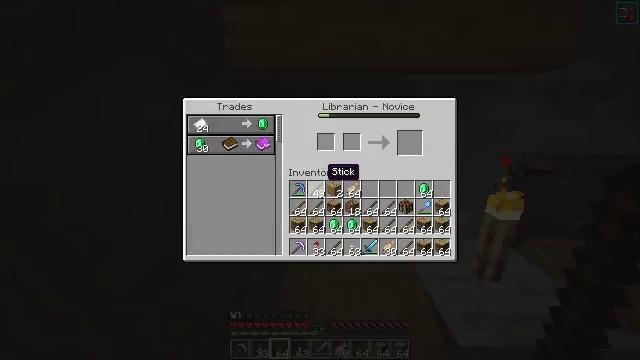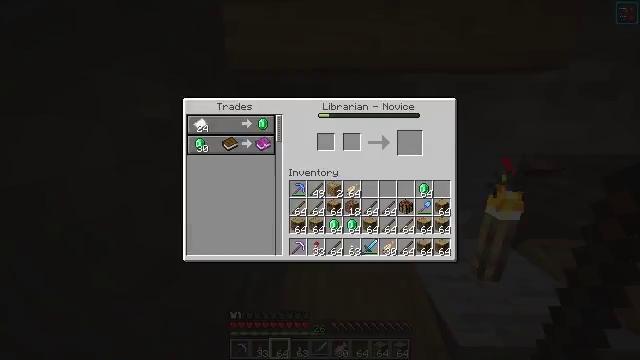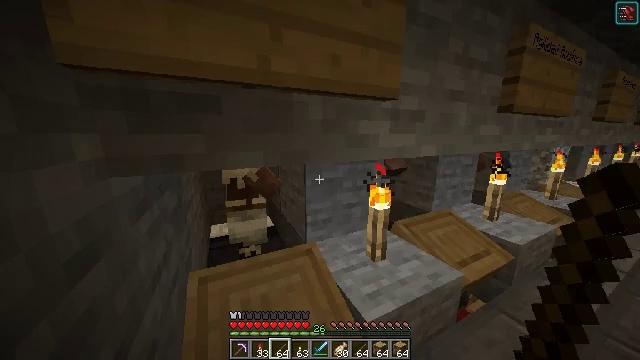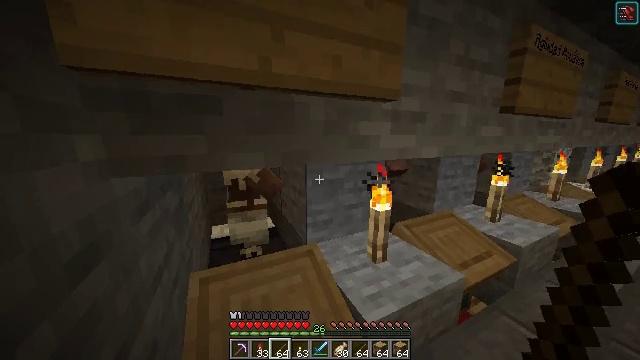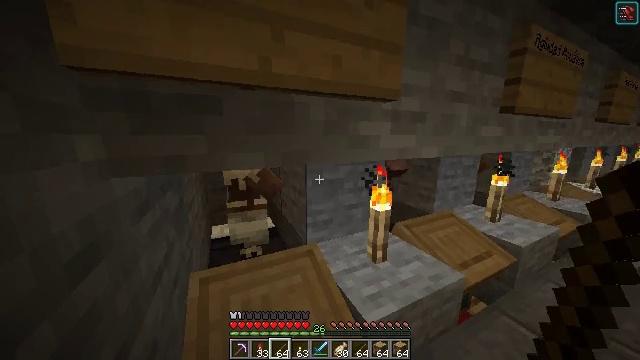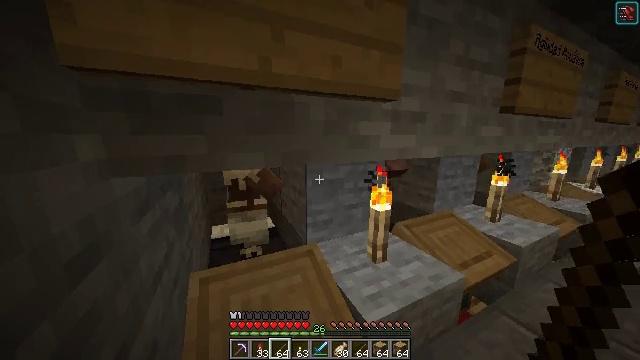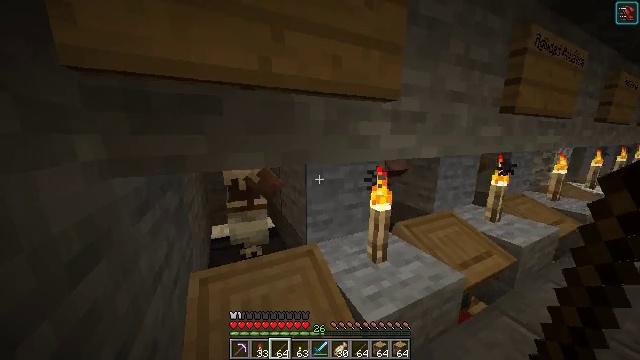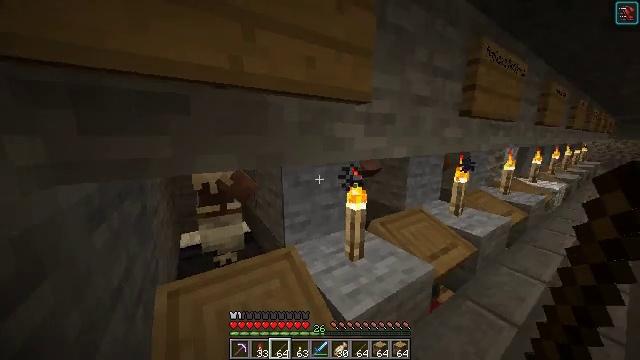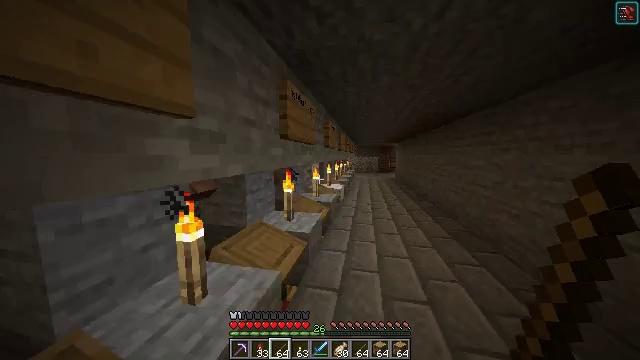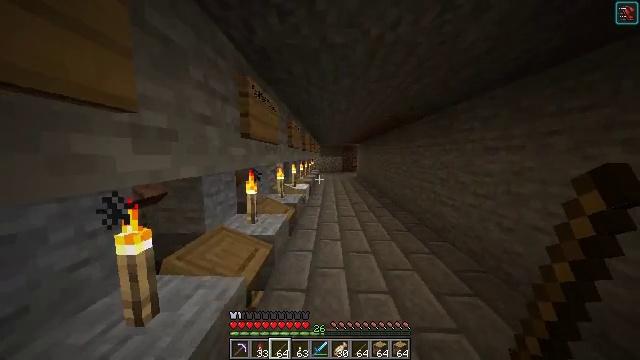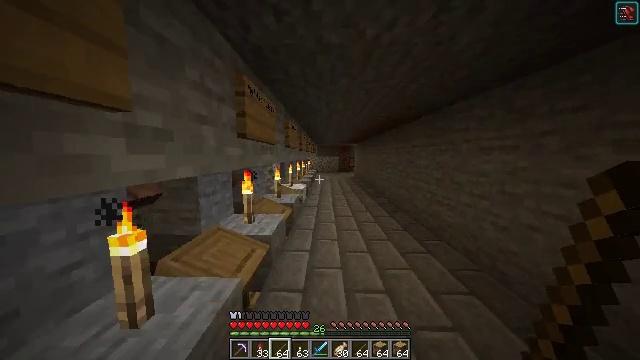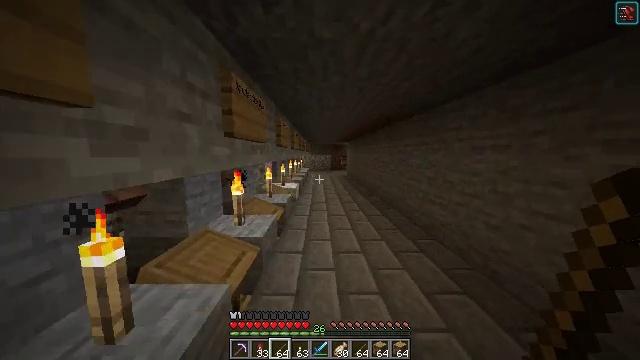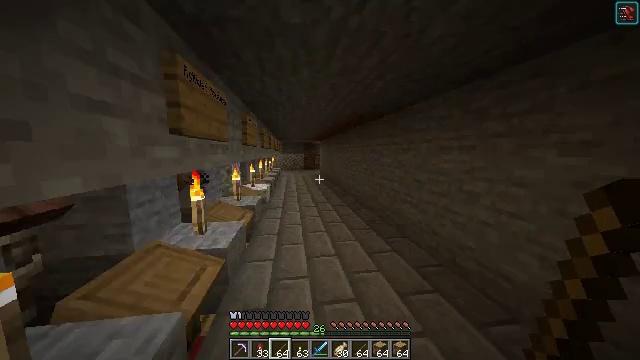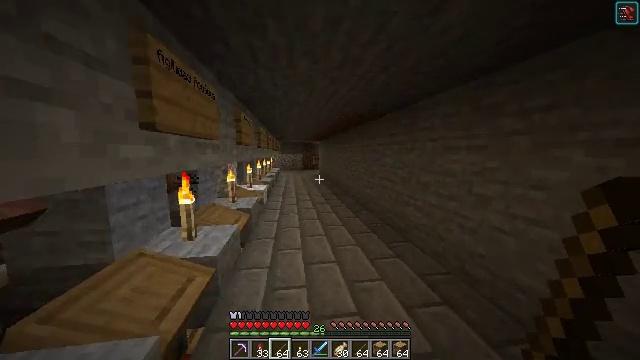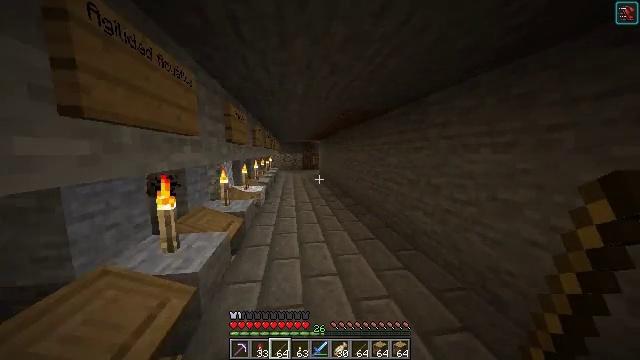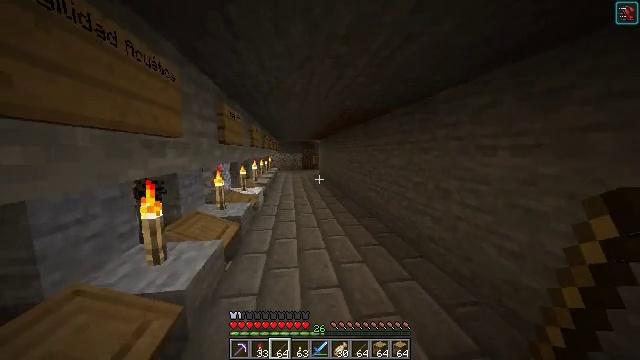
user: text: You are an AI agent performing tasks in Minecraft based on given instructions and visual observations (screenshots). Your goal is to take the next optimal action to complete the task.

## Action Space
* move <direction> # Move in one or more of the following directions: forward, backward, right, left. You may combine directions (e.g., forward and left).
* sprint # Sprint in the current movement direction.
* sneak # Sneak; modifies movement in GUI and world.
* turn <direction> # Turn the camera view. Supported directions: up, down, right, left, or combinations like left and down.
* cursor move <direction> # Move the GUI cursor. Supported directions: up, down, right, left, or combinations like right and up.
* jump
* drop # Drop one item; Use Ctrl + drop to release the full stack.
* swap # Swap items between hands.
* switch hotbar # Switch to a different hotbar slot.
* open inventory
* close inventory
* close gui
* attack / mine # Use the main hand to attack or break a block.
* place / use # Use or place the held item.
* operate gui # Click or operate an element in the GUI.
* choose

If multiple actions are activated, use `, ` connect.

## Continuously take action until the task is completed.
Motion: motion action
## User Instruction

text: Form an emerald block in the crafting table.
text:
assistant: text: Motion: open gui
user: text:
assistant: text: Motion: cursor move right and up
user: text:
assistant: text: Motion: close gui
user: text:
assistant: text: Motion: no_op
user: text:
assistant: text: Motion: no_op
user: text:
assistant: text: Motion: no_op
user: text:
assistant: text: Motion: turn right
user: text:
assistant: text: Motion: turn right and up
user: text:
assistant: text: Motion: turn right
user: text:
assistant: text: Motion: no_op
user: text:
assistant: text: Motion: move forward, turn right
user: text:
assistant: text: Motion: move forward, turn right
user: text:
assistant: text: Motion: move forward
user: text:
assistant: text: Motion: move forward
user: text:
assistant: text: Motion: move forward
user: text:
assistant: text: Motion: move forward
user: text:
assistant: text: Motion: move forward
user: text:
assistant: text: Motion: move forward, turn left
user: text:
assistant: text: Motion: move forward
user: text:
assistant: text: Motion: move forward
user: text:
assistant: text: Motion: no_op
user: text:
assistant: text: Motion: no_op
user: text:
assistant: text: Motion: no_op
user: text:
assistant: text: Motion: no_op
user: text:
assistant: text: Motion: no_op
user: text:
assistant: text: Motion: move forward
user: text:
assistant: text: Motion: no_op
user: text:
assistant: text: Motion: no_op
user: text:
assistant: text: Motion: move forward
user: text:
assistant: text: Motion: move forward